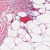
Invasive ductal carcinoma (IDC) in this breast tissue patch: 0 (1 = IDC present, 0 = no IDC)